Question: I want to split a column of the MySQL database into two distinct columns.

Here I want to split each value in the "long" column after the ',' and update the "lat" column with the relevant half of the split.
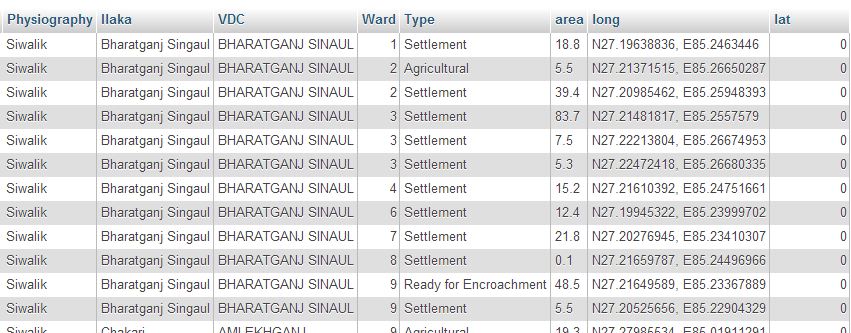
Answer: You can use 'substring_index' function as
'''
mysql> select substring_index('N27.<PHONE>,E85.234567',',',-1);
+--------------------------------------------------+
| substring_index('N27.<PHONE>,E85.234567',',',-1) |
+--------------------------------------------------+
| E85.234567 |
+--------------------------------------------------+
'''
So the update command will be as
'''
update your_table set 'lat' = substring_index('long',',',-1);
'''
How to remove the first character
'''
mysql> select RIGHT('foobarbar', length('foobarbar')-1);
+-------------------------------------------+
| RIGHT('foobarbar', length('foobarbar')-1) |
+-------------------------------------------+
| oobarbar |
+-------------------------------------------+
mysql> select RIGHT('E85.234567', length('E85.234567')-1);
+---------------------------------------------+
| RIGHT('E85.234567', length('E85.234567')-1) |
+---------------------------------------------+
| 85.234567 |
+---------------------------------------------+
'''
So you can do as
'''
update your_table set 'lat' = RIGHT('lat',length('lat')-1);
'''